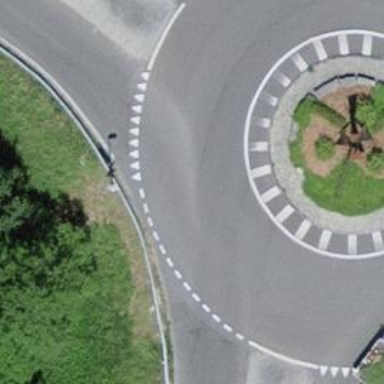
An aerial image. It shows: Secondary road leading to roundabout.